Interaction volume radius: 5 \u00c5
Interaction volume height: 35 \u00c5
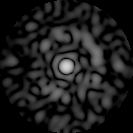
Disorder parameter: 0.846